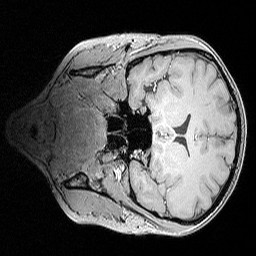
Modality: MP2RAGE
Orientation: coronal
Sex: female
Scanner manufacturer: siemens
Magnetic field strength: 3 T
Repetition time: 5 s
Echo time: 0.00292 s